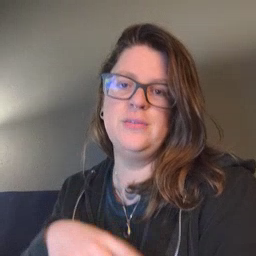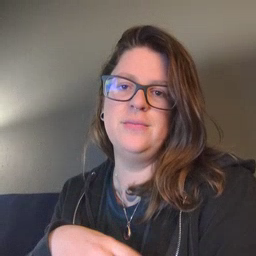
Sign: book